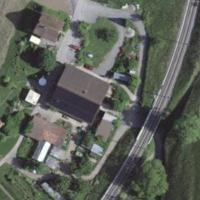
EUNIS habitat code: 53
Species observed at this site:
Nicandra physalodes
Fagus sylvatica